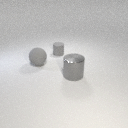
small gray rubber cylinder behind large gray metal cylinder